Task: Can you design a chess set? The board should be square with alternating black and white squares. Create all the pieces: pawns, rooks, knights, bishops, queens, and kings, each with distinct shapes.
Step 2344:
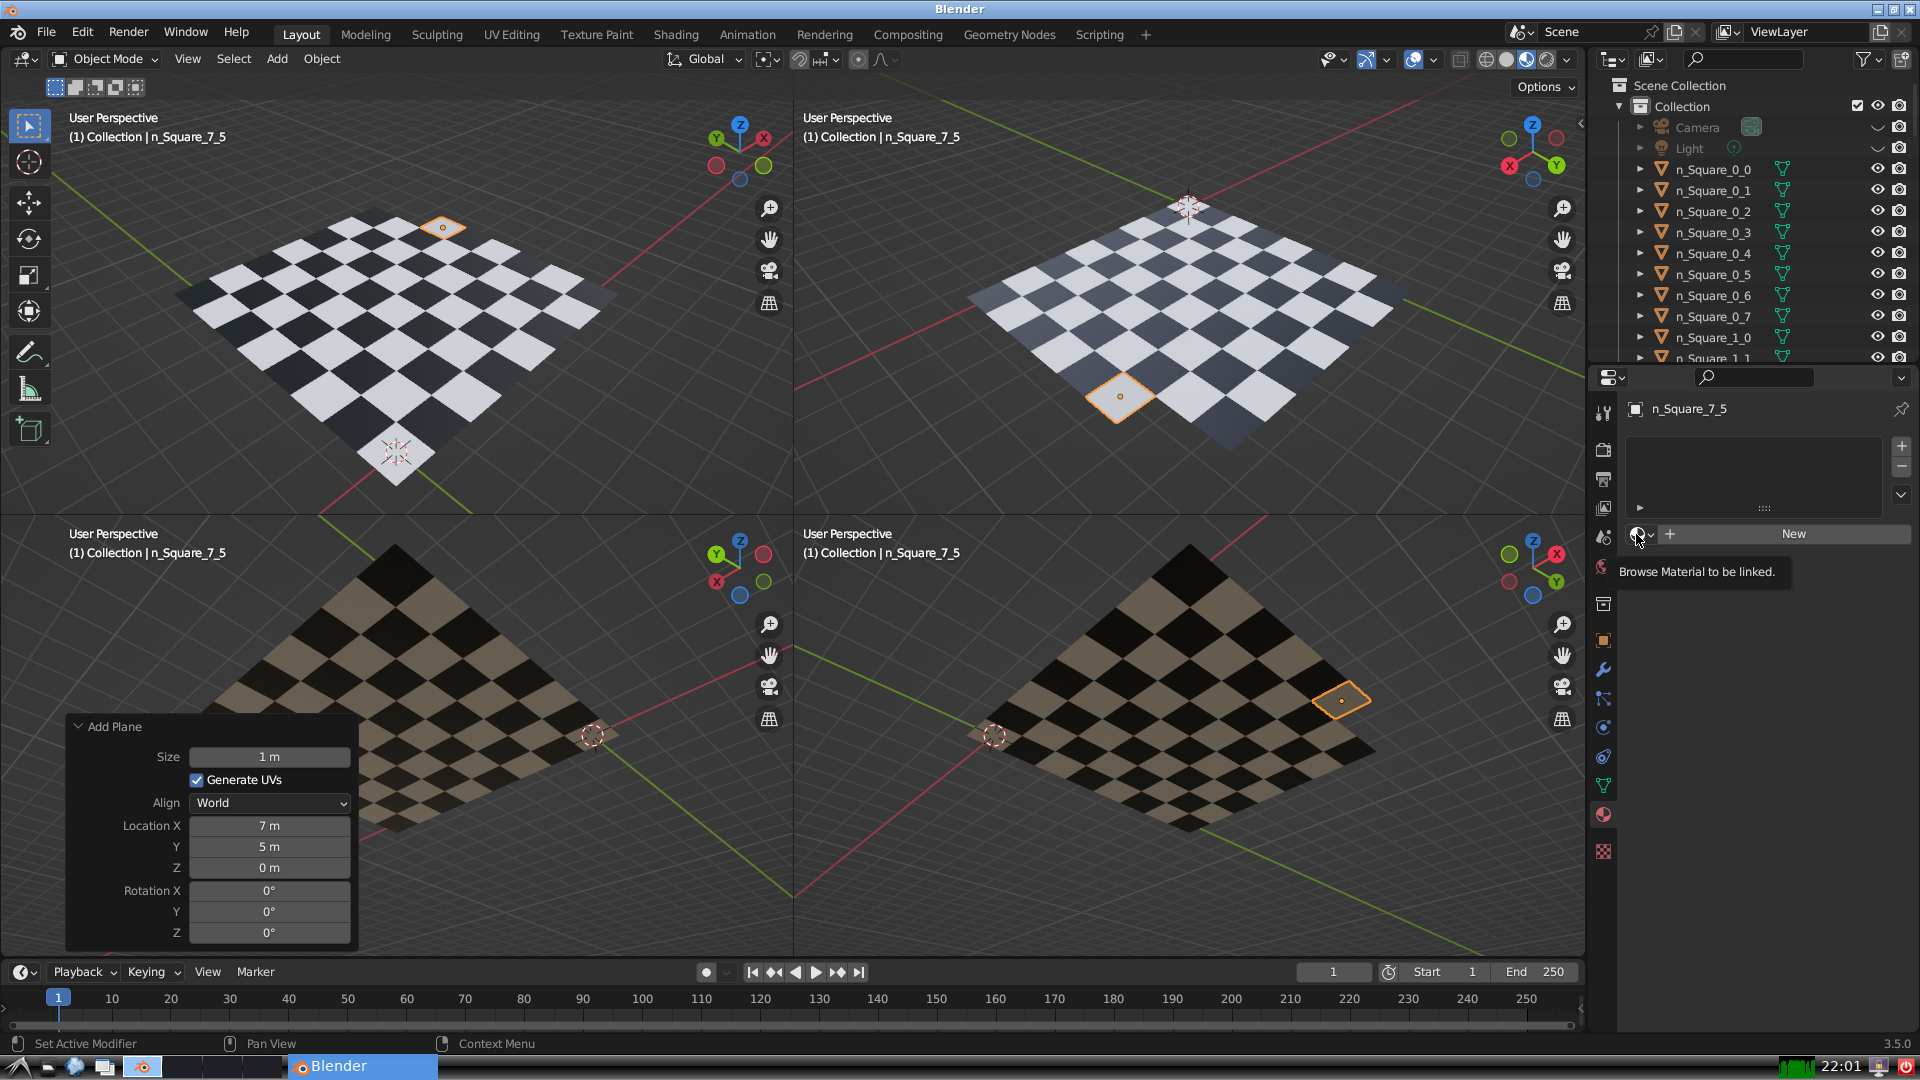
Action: click: no